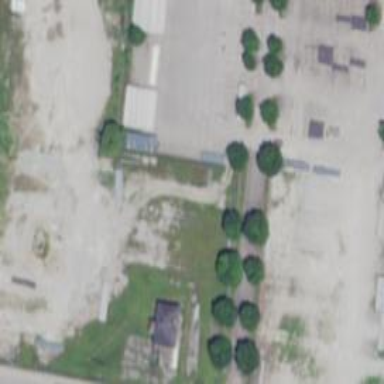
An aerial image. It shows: Brownfield site.